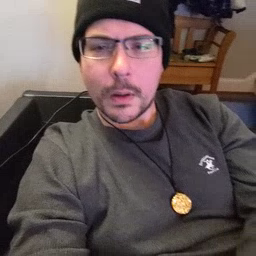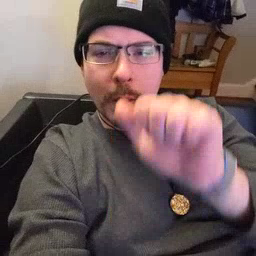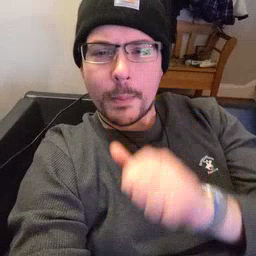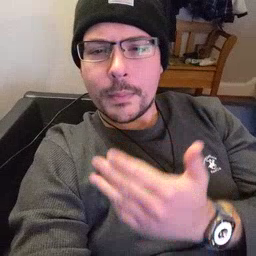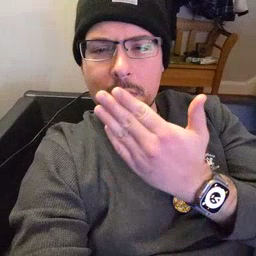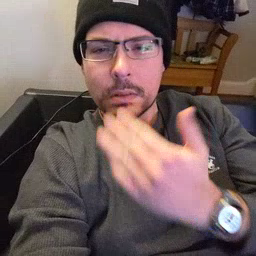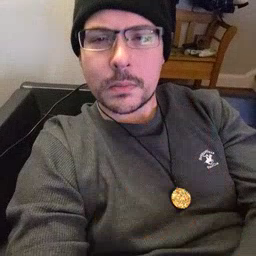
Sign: mitten